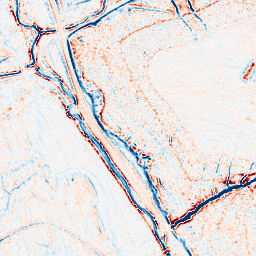
Category: edge_preserving
Decomposition family: bilateral
Decomposition parameters: d: 9
sigma_color: 50
sigma_space: 25
Upsampling method: regularized
Upsampling parameters: scale: 4
lambda_reg: 0.01
Upsampling scale: 4